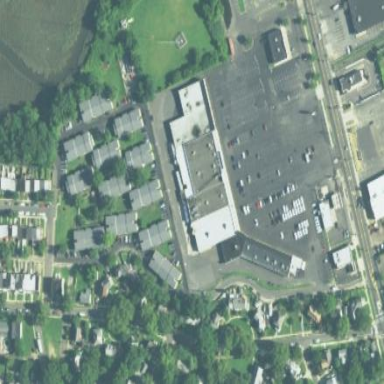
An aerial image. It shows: Retail area.